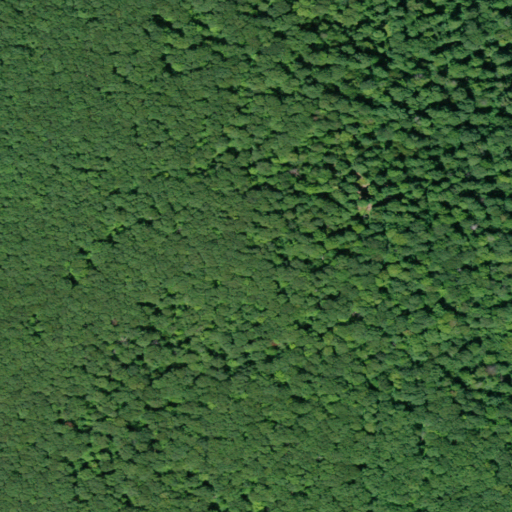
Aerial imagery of mountain in New York named Cornish Hill containing deciduous forest and mixed forest